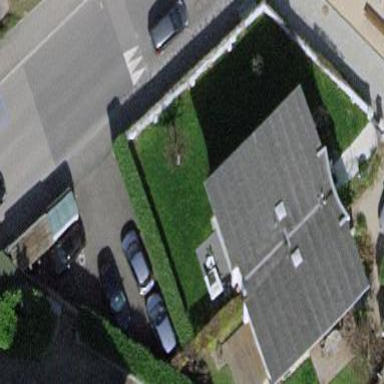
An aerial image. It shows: Garden surrounded by fence.